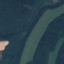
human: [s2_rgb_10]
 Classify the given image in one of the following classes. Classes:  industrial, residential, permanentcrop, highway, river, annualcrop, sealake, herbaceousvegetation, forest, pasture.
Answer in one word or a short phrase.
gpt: River